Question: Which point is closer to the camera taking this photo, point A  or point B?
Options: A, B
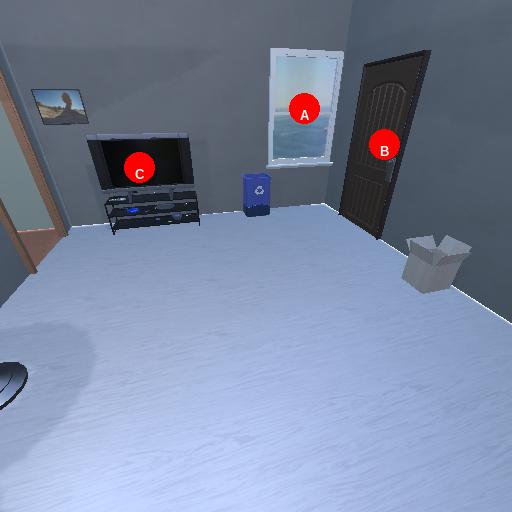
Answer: A